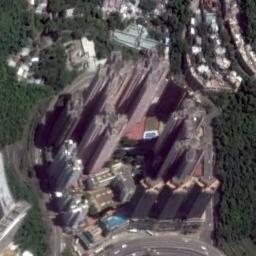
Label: commercial_area